Question: I'm trying to calculate the constant () by calculating the formula

In order to calculate the factorial and division in one shot, I wrote this:
'''
my @e = 1, { state $a=1; 1 / ($_ * $a++) } ... *;
say reduce * + * , @e[^10];
'''
But it didn't work out. How to do it correctly?
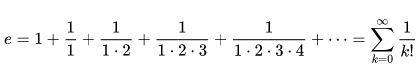
Answer: I analyze your code in the section . Before that I present a couple fun sections of bonus material.
# One liner One letter1
'''
say e; # 2.718281828459045
'''
# "A treatise on multiple ways"2
Click the above link to see Damian Conway's extraordinary article on computing 'e' in Raku.
The article is a lot of fun (after all, it's Damian). It's a very understandable discussion of computing 'e'. And it's a homage to Raku's bicarbonate reincarnation of the TIMTOWTDI philosophy espoused by Larry Wall.
As an appetizer, here's a quote from about halfway through the article:
> Given that these efficient methods all work the same way--by summing (an initial subset of) an infinite series of terms--maybe it would be better if we had a function to do that for us. And it would certainly be better if the function could work out by itself exactly how much of that initial subset of the series it actually needs to include in order to produce an accurate answer...rather than requiring us to manually comb through the results of multiple trials to discover that.And, as so often in Raku, it's surprisingly easy to build just what we need:
'''
sub S (Unary $block --> Numeric) {
(0..).map($block).produce(&[+]).&converge
}
'''
# Analyzing your code
Here's the first line, generating the series:
'''
my @e = 1, { state $a=1; 1 / ($_ * $a++) } ... *;
'''
The closure ('{ code goes here }') computes a term. A closure has a signature, either implicit or explicit, that determines how many arguments it will accept. In this case there's no explicit signature. The use of '$_' (<URL> results in an implicit signature that requires one argument that's bound to '$_'.
The sequence operator ('...') repeatedly calls the closure on its left, passing the previous term as the closure's argument, to <URL> build a series of terms until the endpoint on its right, which in this case is '*', shorthand for 'Inf' aka infinity.
The topic in the first call to the closure is '1'. So the closure computes and returns '1 / (1 * 1)' yielding the first two terms in the series as '1, 1/1'.
The topic in the call is the value of the previous one, '1/1', i.e. '1' again. So the closure computes and returns '1 / (1 * 2)', extending the series to '1, 1/1, 1/2'. It all looks good.
The next closure computes '1 / (1/2 * 3)' which is '0.666667'. That term should be '1 / (1 * 2 * 3)'. Oops.
# Making your code match the formula
Your code is supposed to match the formula:

In this formula, each term is computed based on its in the series. The th term in the series (where =0 for the first '1') is just factorial 's reciprocal.
(So it's got nothing to do with the of the prior term. Thus '$_', which receives the of the prior term, shouldn't be used in the closure.)
Let's create a factorial postfix operator:
'''
sub postfix:<!> (\k) { [x] 1 .. k }
'''
('x' is an infix multiplication operator, a nicer looking <URL>
That's shorthand for:
'''
sub postfix:<!> (\k) { 1 x 2 x 3 x .... x k }
'''
(I've used pseudo metasyntactic notation inside the braces to denote the idea of adding or subtracting as many terms as required.
More generally, putting an infix operator 'op' in square brackets at the start of an expression forms a composite prefix operator that is the equivalent of 'reduce with => &<URL> for more info.
Now we can rewrite the closure to use the new factorial postfix operator:
'''
my @e = 1, { state $a=1; 1 / $a++! } ... *;
'''
Bingo. This produces the right series.
... until it doesn't, for a different reason. The next problem is numeric accuracy. But let's deal with that in the next section.
# A one liner derived from your code
Maybe compress the three lines down to one:
'''
say [+] .[^10] given 1, { 1 / [x] 1 .. ++$ } ... Inf
'''
'.[^10]' applies to the topic, which is set by the 'given'. ('^10' is shorthand for '0..9', so the above code computes the sum of the first ten terms in the series.)
I've eliminated the '$a' from the closure computing the next term. A lone '$' is the same as '(state $)', an anonynous state scalar. I made it a pre-increment instead of post-increment to achieve the same effect as you did by initializing '$a' to '1'.
We're now left with the final (big!) problem, pointed out by you in a comment below.
Provided neither of its operands is a <URL>. But if the denominator of the result exceeds 64 bits then that result is converted to a 'Num' -- which trades performance for accuracy, a tradeoff we don't want to make. We need to take that into account.
To specify as well as 100% accuracy, simply coerce the operation to use <URL>:
'''
say [+] .[^500] given 1, { 1.FatRat / [x] 1 .. ++$ } ... Inf
'''
I've verified this to 500 decimal digits. I expect it to remain accurate until the program crashes due to exceeding some limit of the Raku language or Rakudo compiler. (See <URL>
# Footnotes
Raku has a few important mathematical constants built in, including 'e', 'i', and 'pi' (and its alias 'p'). Thus one can write Euler's Identity in Raku somewhat like it looks in math books. With credit to <URL>:
'''
# There's an invisible character between <> and ip character pairs!
sub infix:<> (\left,
ight) is tighter(&infix:<**>) { left * right };
# Raku doesn't have built in symbolic math so use approximate equal
say e**ip + 1 0; # True
'''
Damian's article is a must read. But it's just one of several admirable treatments that are among the 100+ matches for a <URL>.
See <URL>, Larry applied bicarbonate to Raku's design and Damian applies it to computing 'e' in Raku.